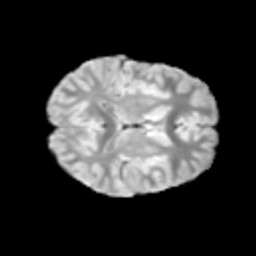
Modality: T2w
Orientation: axial
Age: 12
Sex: male
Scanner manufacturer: siemens
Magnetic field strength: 3 T
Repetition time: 3.8 s
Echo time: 0.07 s